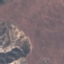
Land use / land cover class: HerbaceousVegetation